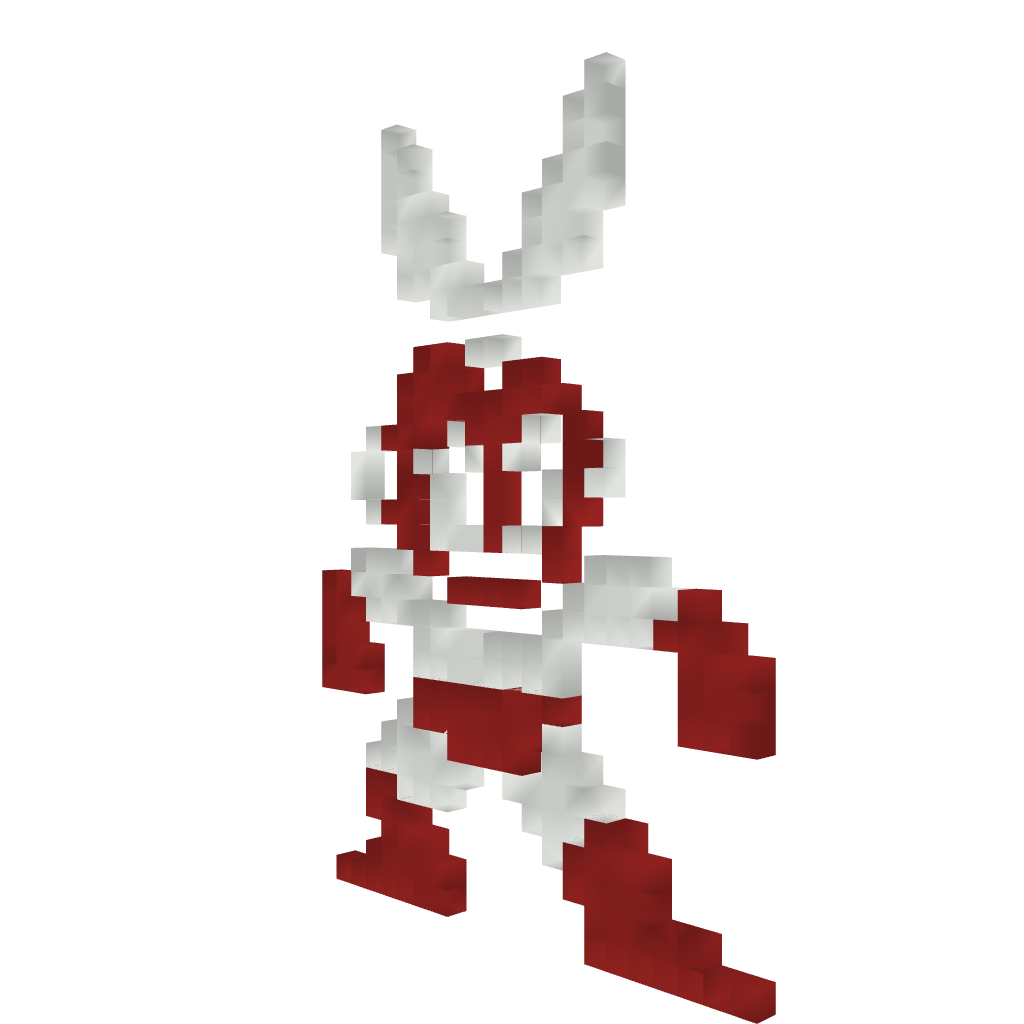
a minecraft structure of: Cutman (ErnieCIII)